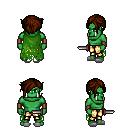
a pixel art fantasy rpg character, male body template, orc, green skin, green tattered cape, gold greaves, brown pixie cut hairstyle, leather bracers, white slippers, dagger, four views (front, back, left, right), 2x2 character sprite sheet, small pixel art, hard edges, no anti-aliasing